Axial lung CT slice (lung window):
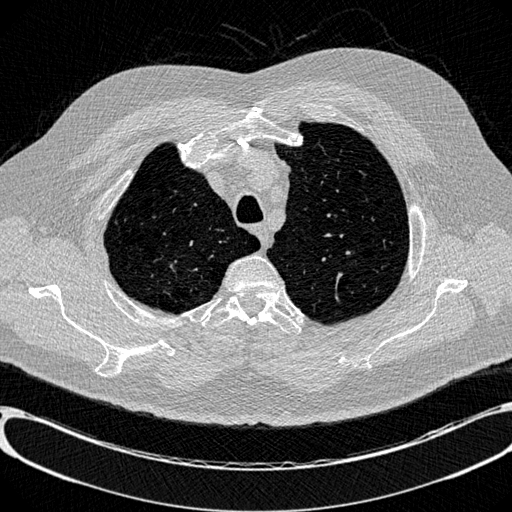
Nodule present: no